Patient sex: M
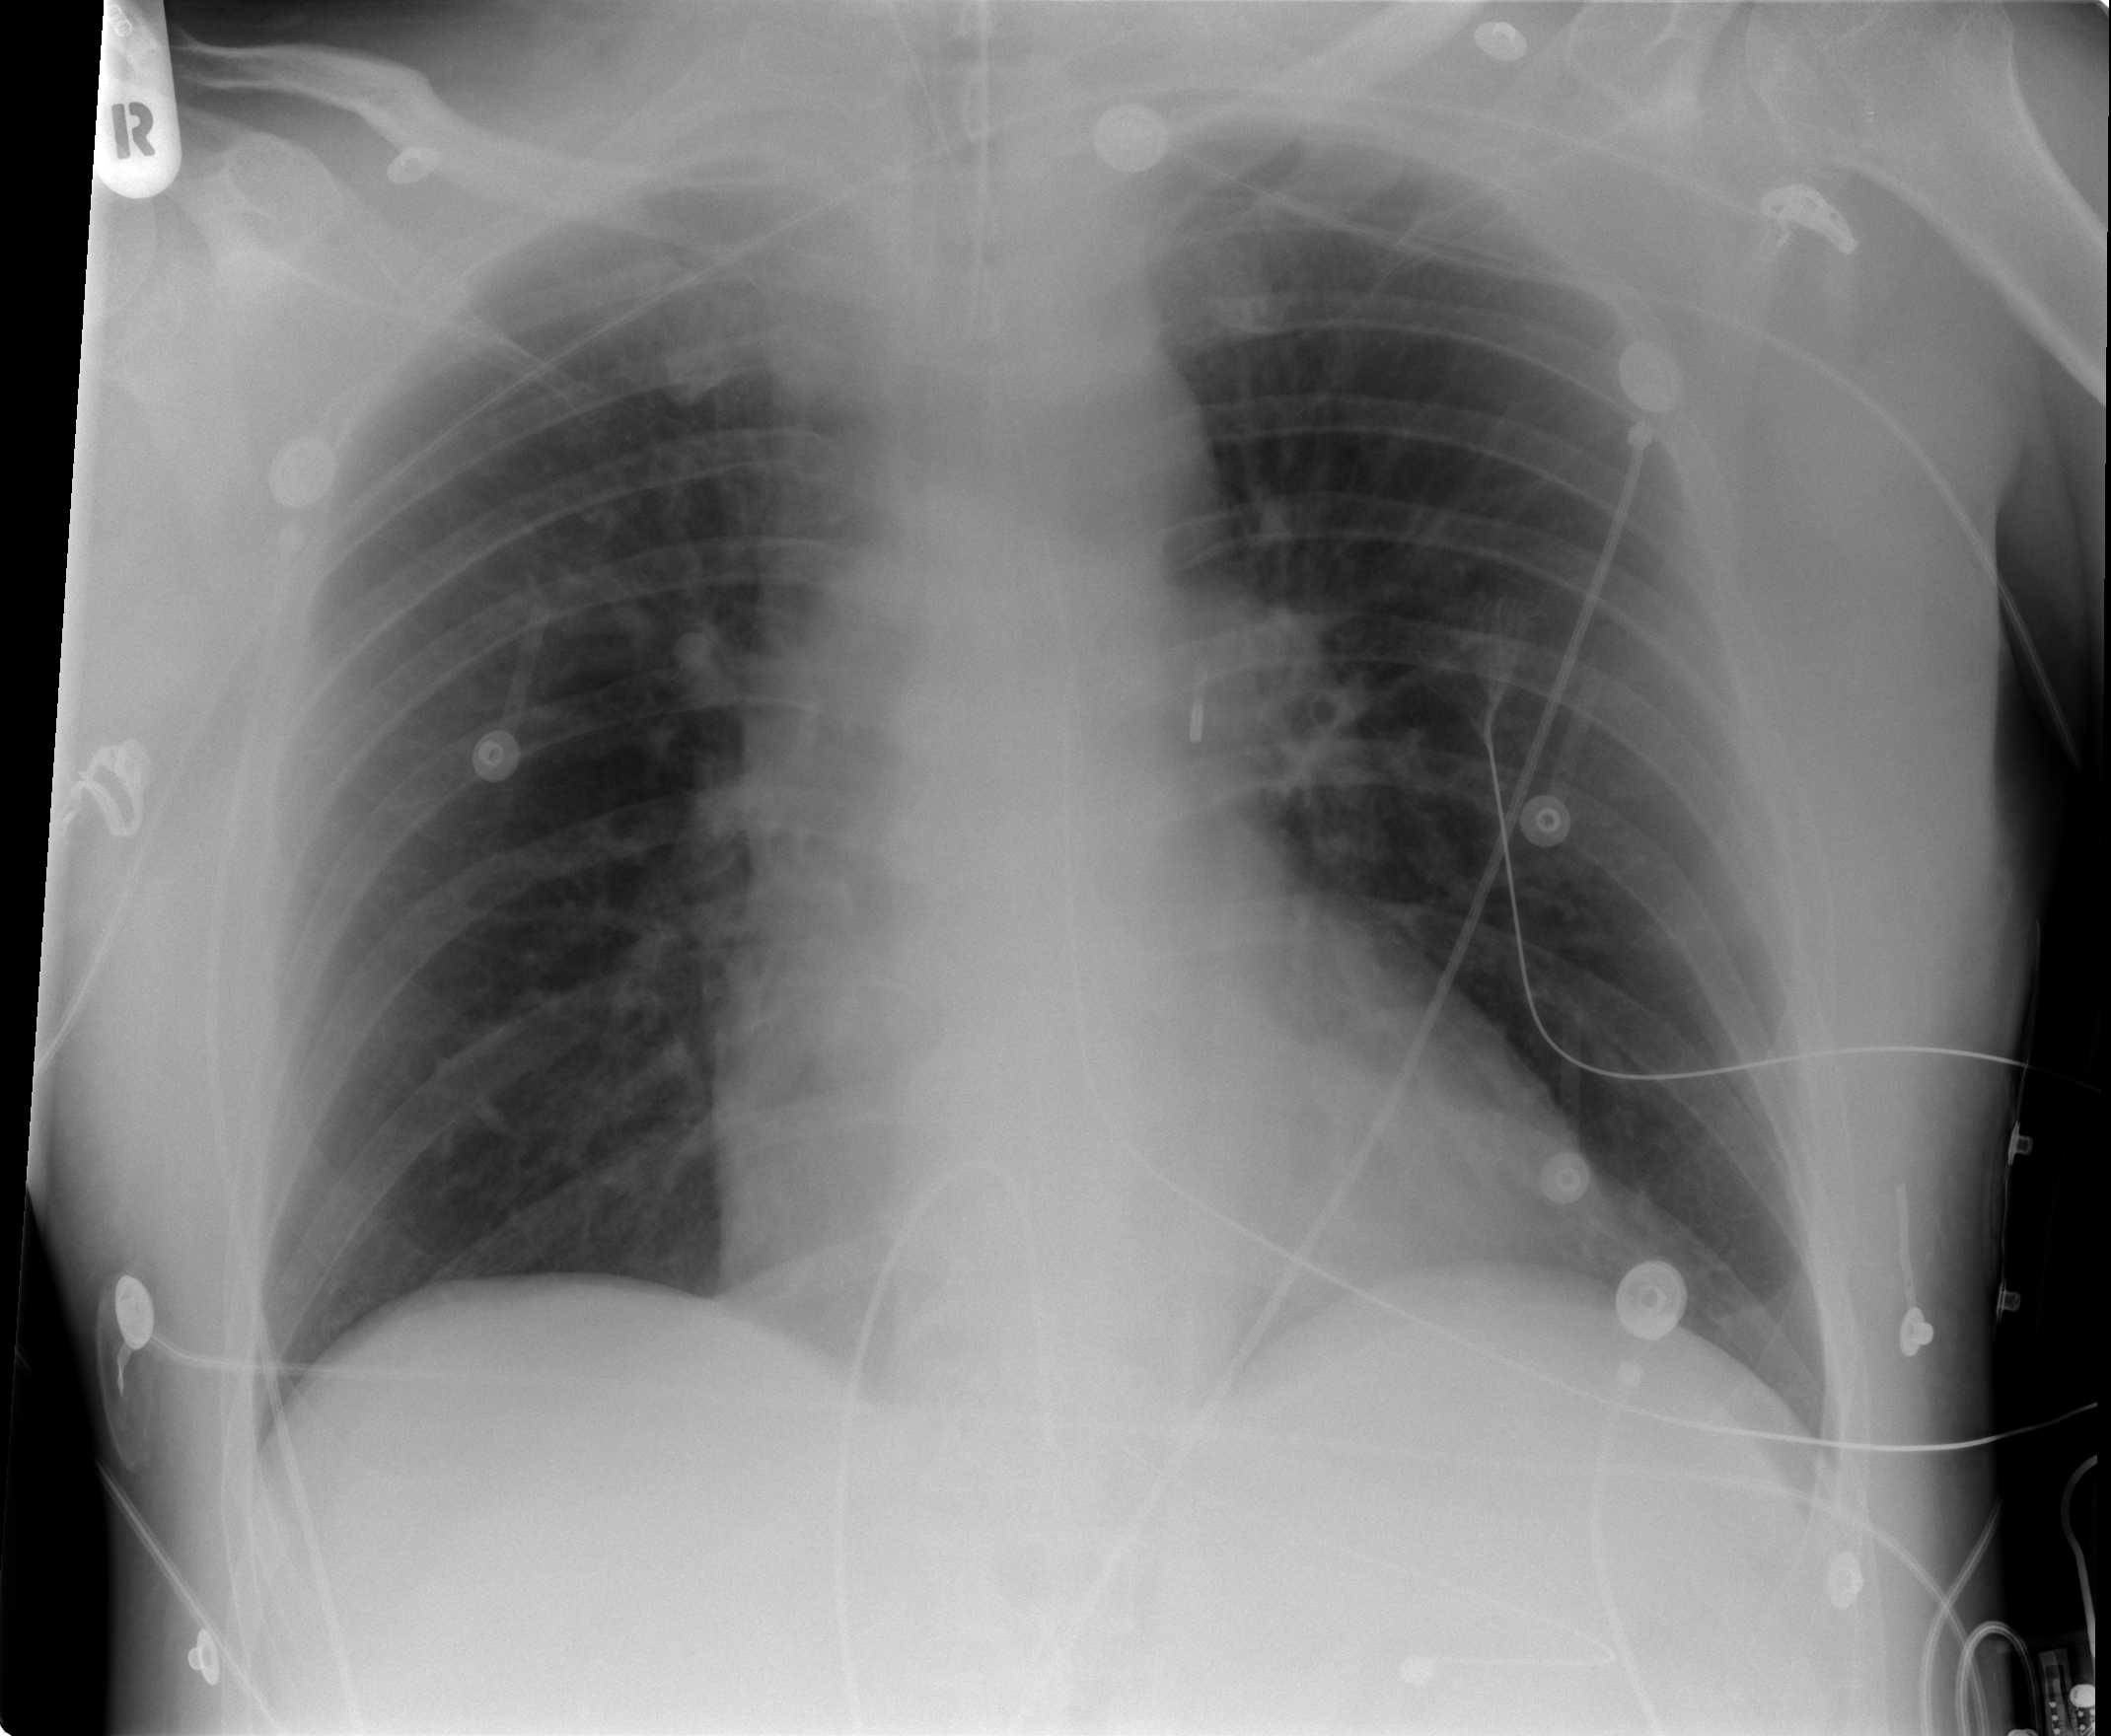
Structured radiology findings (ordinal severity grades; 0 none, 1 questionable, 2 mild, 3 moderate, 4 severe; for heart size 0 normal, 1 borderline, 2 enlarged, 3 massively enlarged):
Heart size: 0
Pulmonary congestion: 0
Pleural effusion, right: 0
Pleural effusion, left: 0
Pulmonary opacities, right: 0
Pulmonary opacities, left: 0
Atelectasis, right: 1
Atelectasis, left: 1